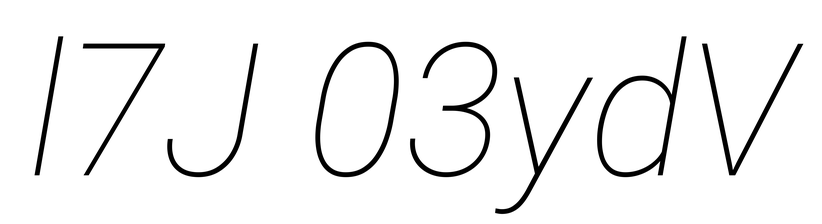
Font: Roboto-Italic_Thin_Italic